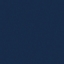
Land use / land cover class: SeaLake